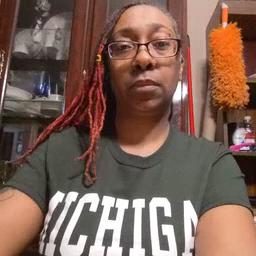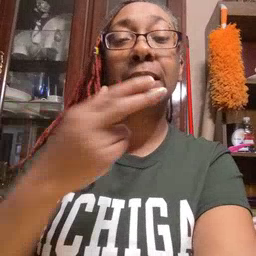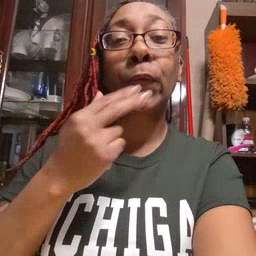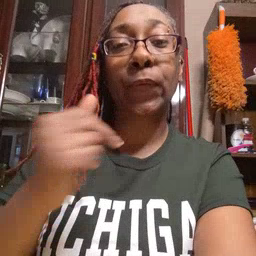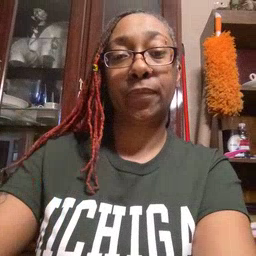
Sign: cute